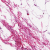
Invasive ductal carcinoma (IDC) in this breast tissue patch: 0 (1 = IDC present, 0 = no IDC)